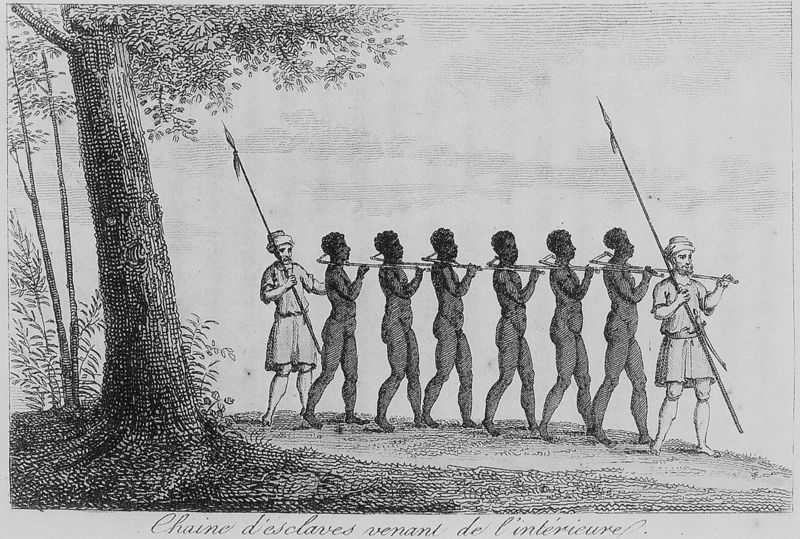
Titel: Eine Reihe Sklaven aus dem Hinterland heraus kommend (aus „L´Afrique, ou Histoire, Moeurs, Usages et Coutumes des Africains. Le Sénégal)
Schlagwörter: baum, blätter, feder, nackt, weiß, menschen, hut, männer, schwarz, skizze, zeichnung, gras, mütze, büsche, locken, schrift, afrika, grafik, französisch, lanze, nackte, striche, nacktheit, farbige, neger, schwarze, tusche, stangen, kohle, druck, gefangen, schwarzweiß, schwert, säbel, text, waffen, waffe, afrikaner, sklave, gefangene, wächter, lanzen, speer, speere, sechs, tunika, turban, sklaven, kolonialismus, kolonie, spieß, angekettet, negro, kolonialist, chaine, esclaves